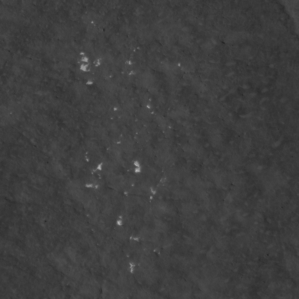
Label: non_frost